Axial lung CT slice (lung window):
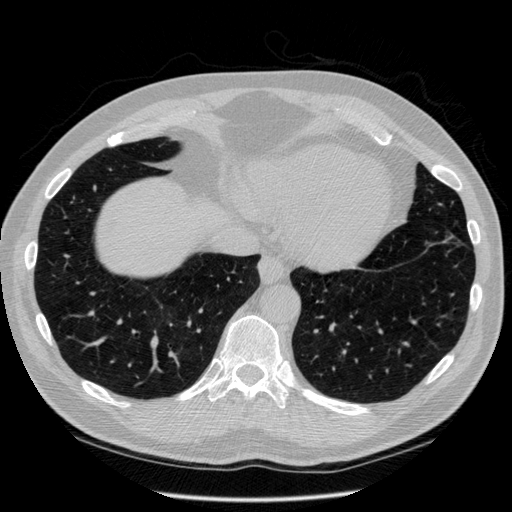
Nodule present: no